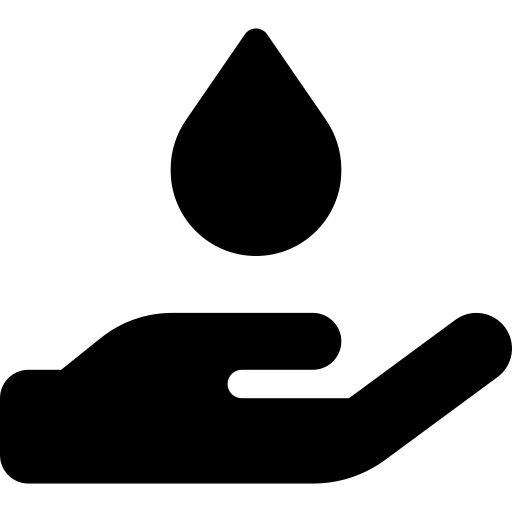
Tags: icon, FontAwesome, fa-icon, solid, hand, holding, droplet